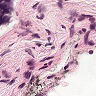
Metastatic tissue present: no